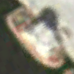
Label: civil